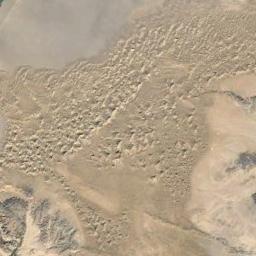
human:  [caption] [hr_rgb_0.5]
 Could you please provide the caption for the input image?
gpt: The light yellow desert with fish scale texture covers the brown bare land .

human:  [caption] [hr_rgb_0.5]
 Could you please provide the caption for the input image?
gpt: The white desert is next to the bare land .

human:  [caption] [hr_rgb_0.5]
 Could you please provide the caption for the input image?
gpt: The desert has yellow sand, Lots of small dunes and some small hills .

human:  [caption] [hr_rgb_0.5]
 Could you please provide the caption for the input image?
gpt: There are several strips of rock in this desert .

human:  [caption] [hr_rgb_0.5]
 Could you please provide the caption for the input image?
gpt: A yellow desert covered with sand and some bare land .